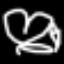
Label: octagon